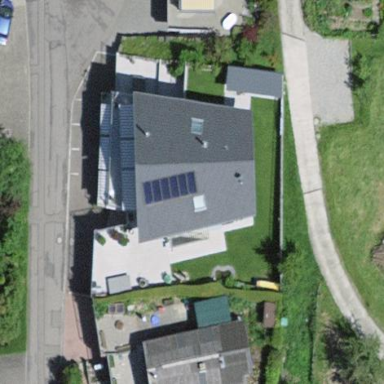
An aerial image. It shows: Residential building.